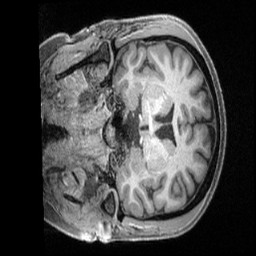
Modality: T1w
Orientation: coronal
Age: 34
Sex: female
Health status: healthy
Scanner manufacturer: siemens
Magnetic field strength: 3 T
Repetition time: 2.4 s
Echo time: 0.00222 s